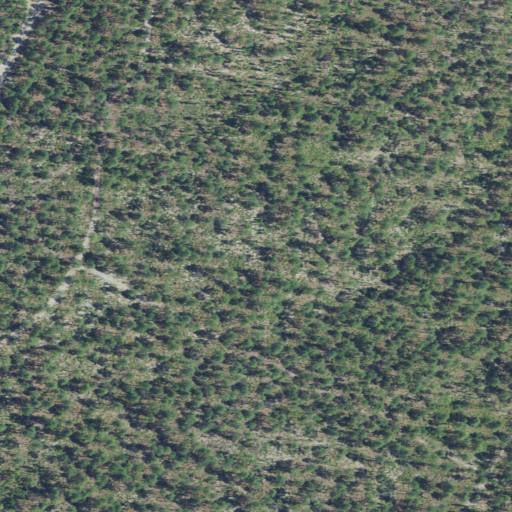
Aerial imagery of mountains in South Carolina named King Sand Hills containing evergreen forest, grassland, shrub, and low intensity development